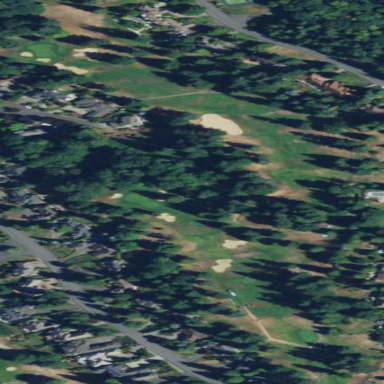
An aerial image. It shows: Golf course.